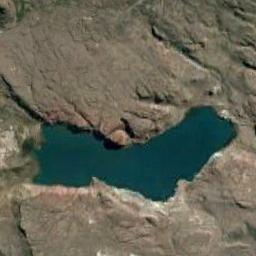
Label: lake